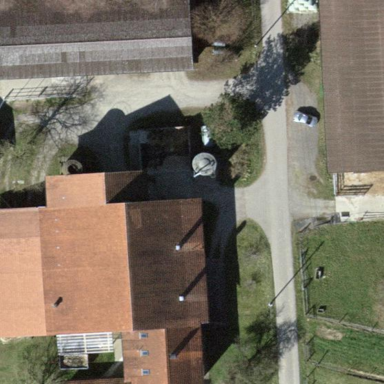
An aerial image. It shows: Farmyard area.